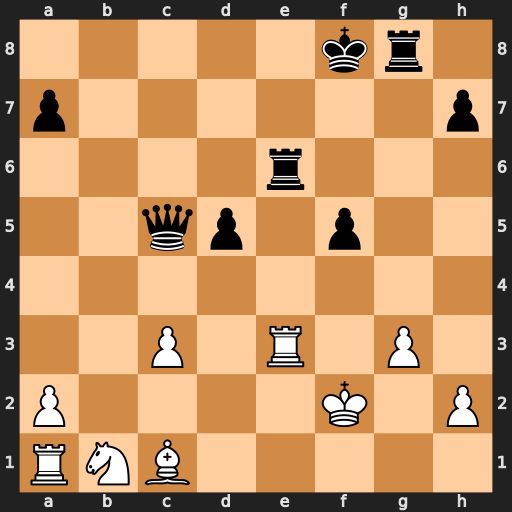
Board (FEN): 5kr1/p6p/4r3/2qp1p2/8/2P1R1P1/P4K1P/RNB5
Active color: w
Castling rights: -
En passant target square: -
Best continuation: Ba3 Qxa3 Nxa3